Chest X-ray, PA view. Patient: 37 years old, sex M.
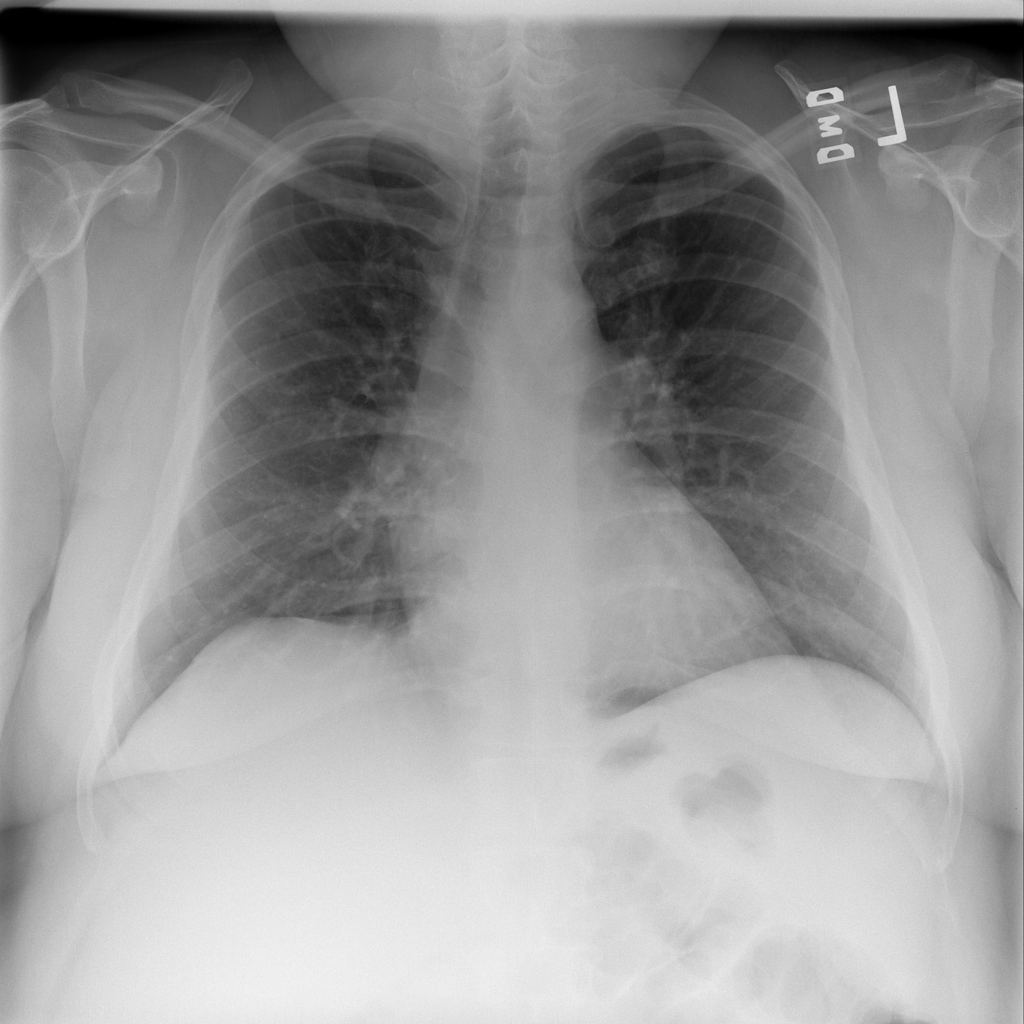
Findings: No Finding